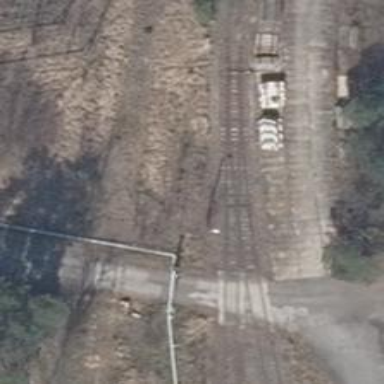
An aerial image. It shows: Railway switch.